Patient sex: F
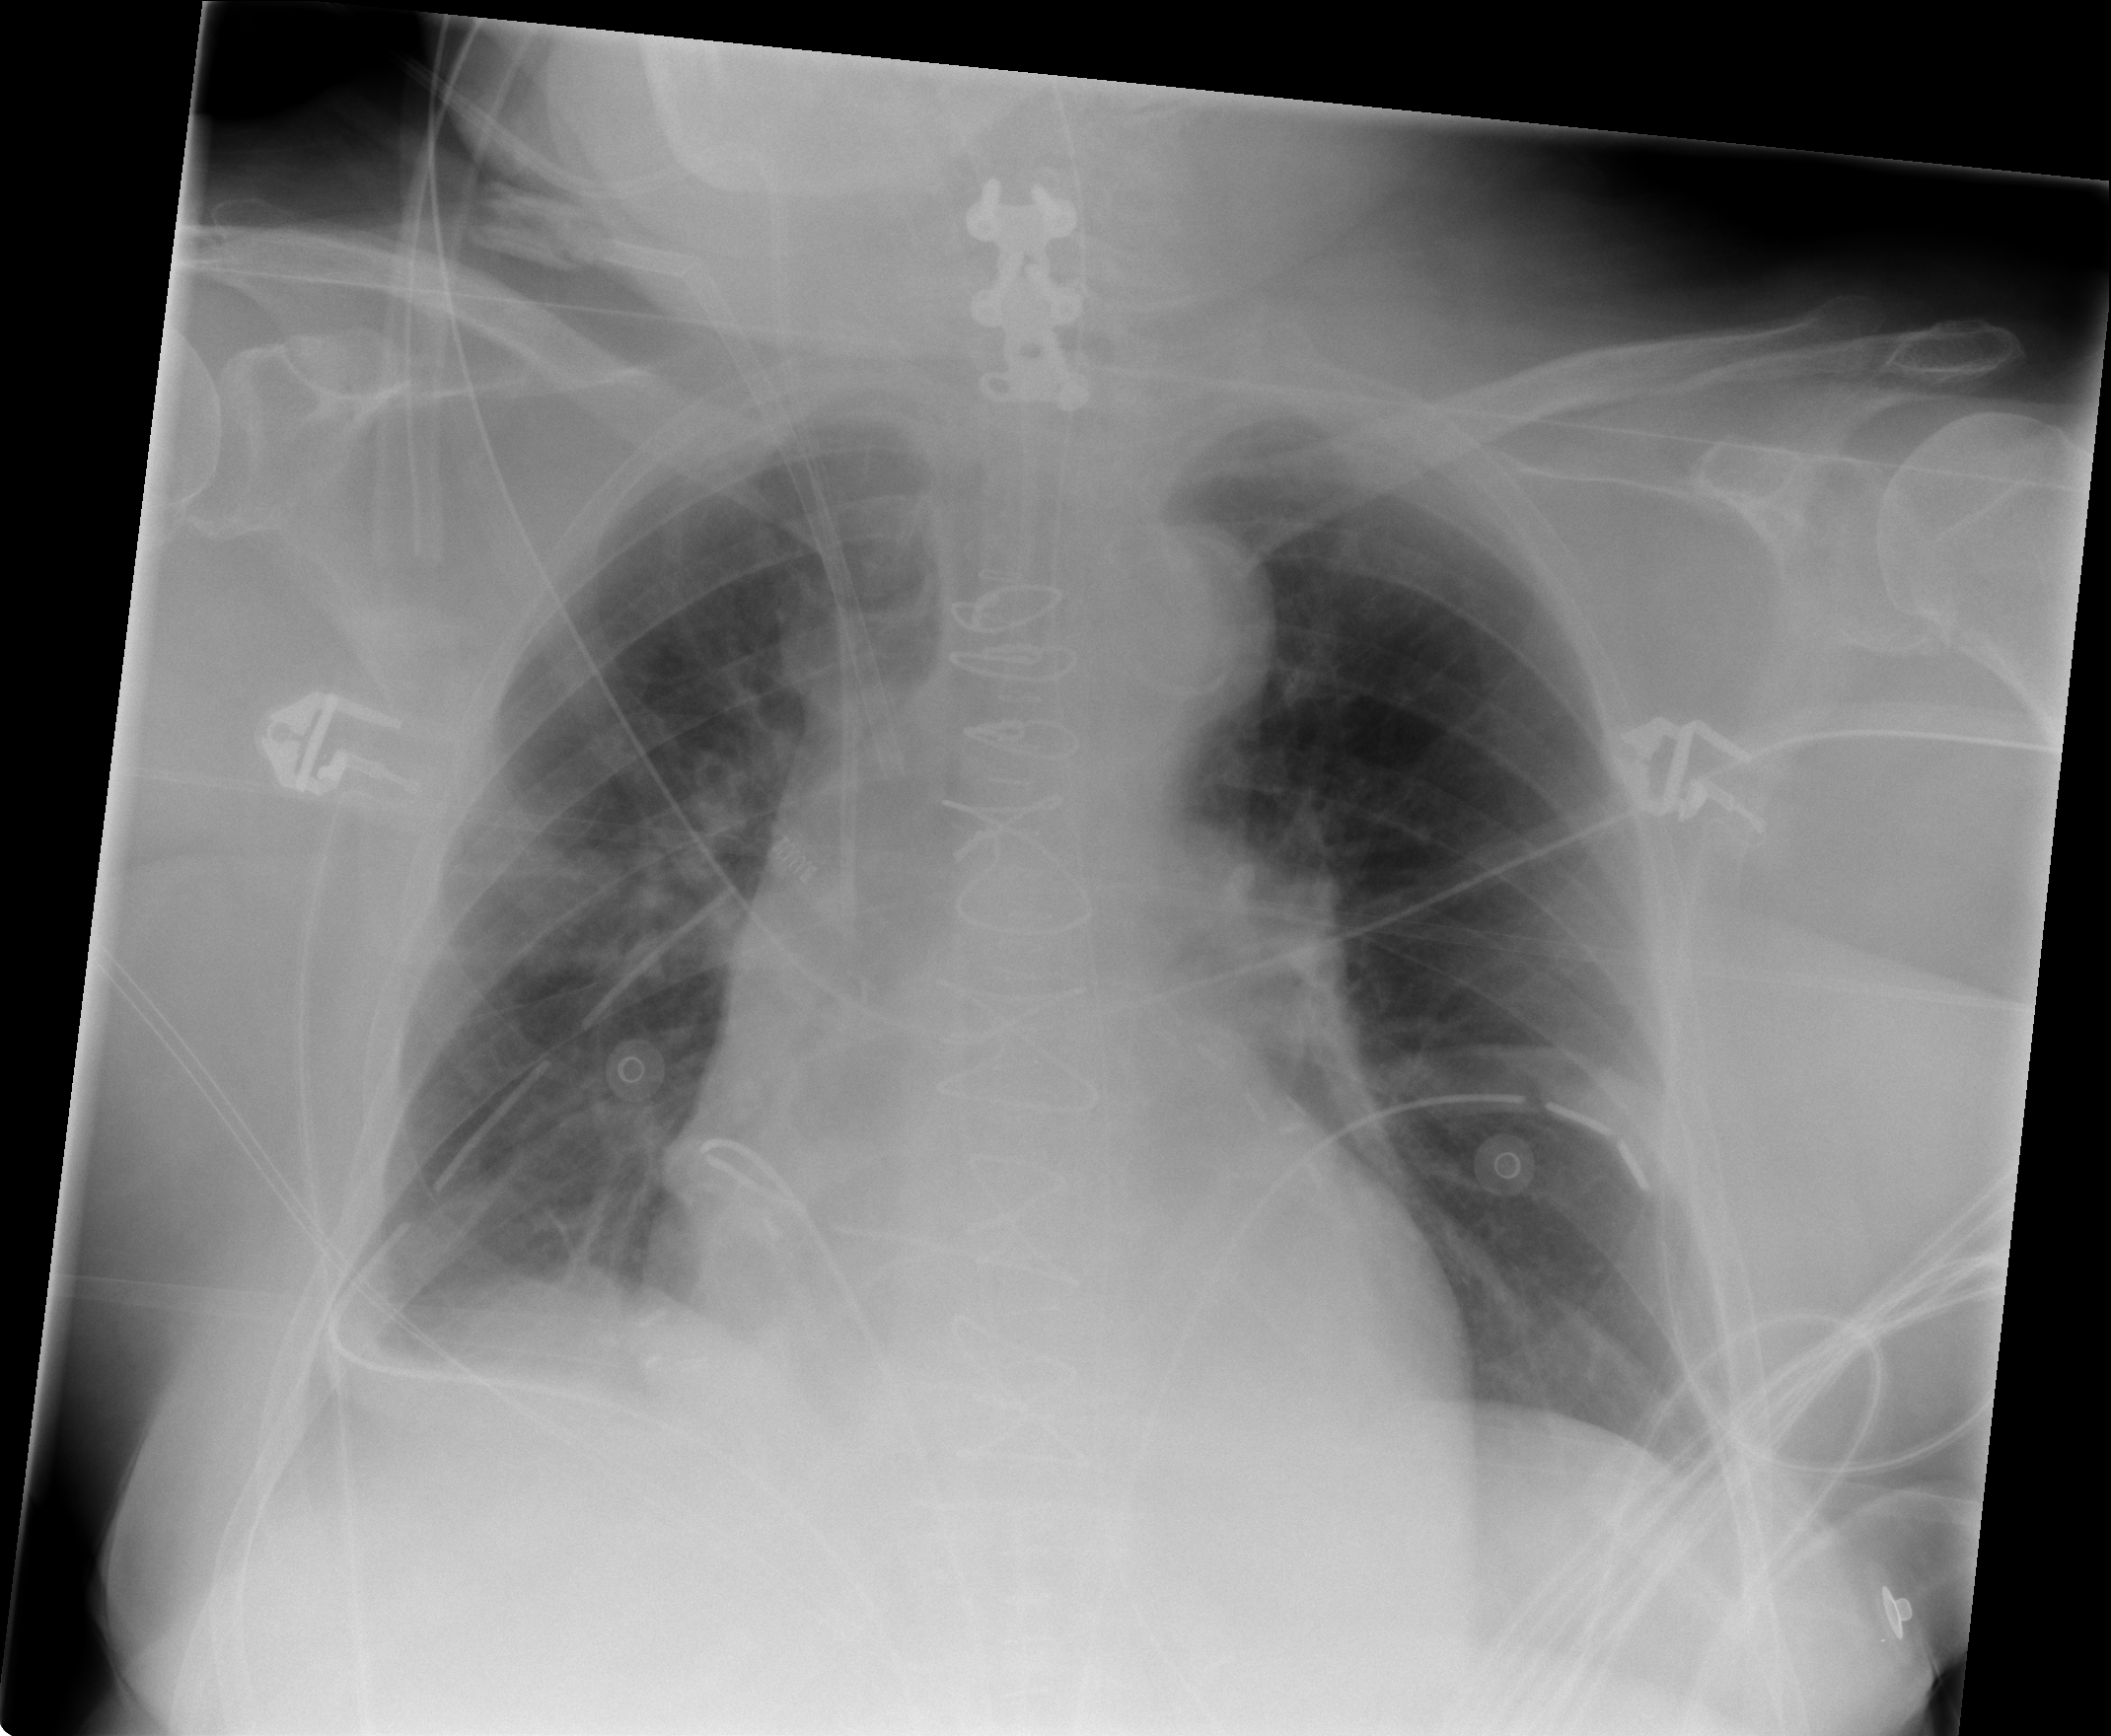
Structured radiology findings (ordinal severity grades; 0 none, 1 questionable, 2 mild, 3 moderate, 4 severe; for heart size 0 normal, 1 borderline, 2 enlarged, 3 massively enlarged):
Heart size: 2
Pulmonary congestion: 2
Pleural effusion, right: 2
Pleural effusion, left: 2
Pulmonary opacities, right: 0
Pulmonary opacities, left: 0
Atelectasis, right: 2
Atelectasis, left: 2